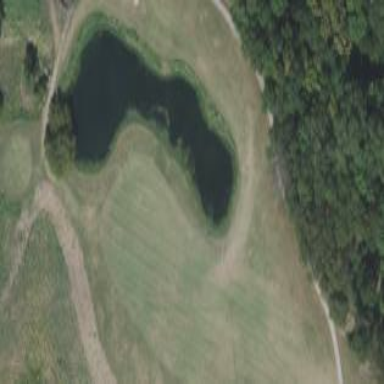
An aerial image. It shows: Water hazard on golf course. The hazard is natural water feature.